Field crop: tomato
Growth stage: 1
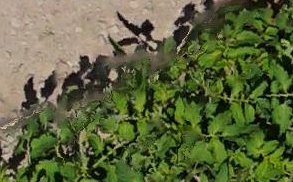
Species: tomato